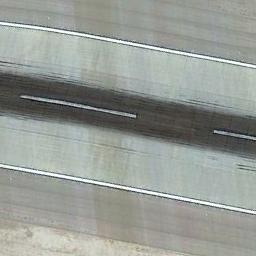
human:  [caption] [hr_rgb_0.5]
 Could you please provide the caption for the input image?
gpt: The runway goes through the open area and several center line markings are on the runway .

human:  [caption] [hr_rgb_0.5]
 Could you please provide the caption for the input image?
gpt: The runway is on the bare land .

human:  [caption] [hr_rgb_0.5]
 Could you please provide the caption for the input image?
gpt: The runway is marked with lines .

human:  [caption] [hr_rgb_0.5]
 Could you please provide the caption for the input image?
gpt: There is a concrete floor next to the runway with white short line signs on the runway .

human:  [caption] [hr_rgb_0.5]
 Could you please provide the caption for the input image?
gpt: There are empty land beside the runway .